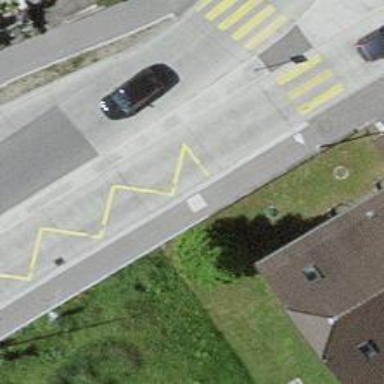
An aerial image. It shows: Public transport stop position.